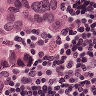
Metastatic tissue present: yes